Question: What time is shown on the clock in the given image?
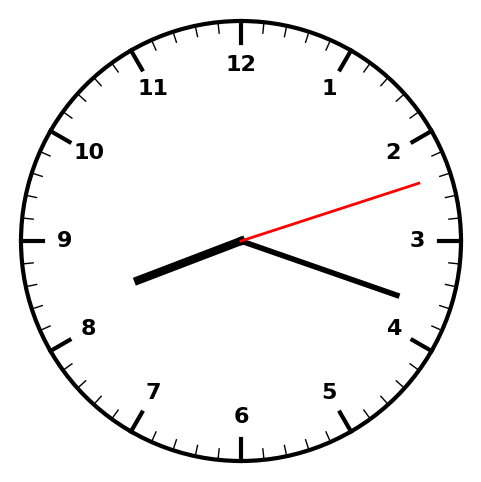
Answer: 08:18:12